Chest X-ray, PA view. Patient: 58 years old, sex M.
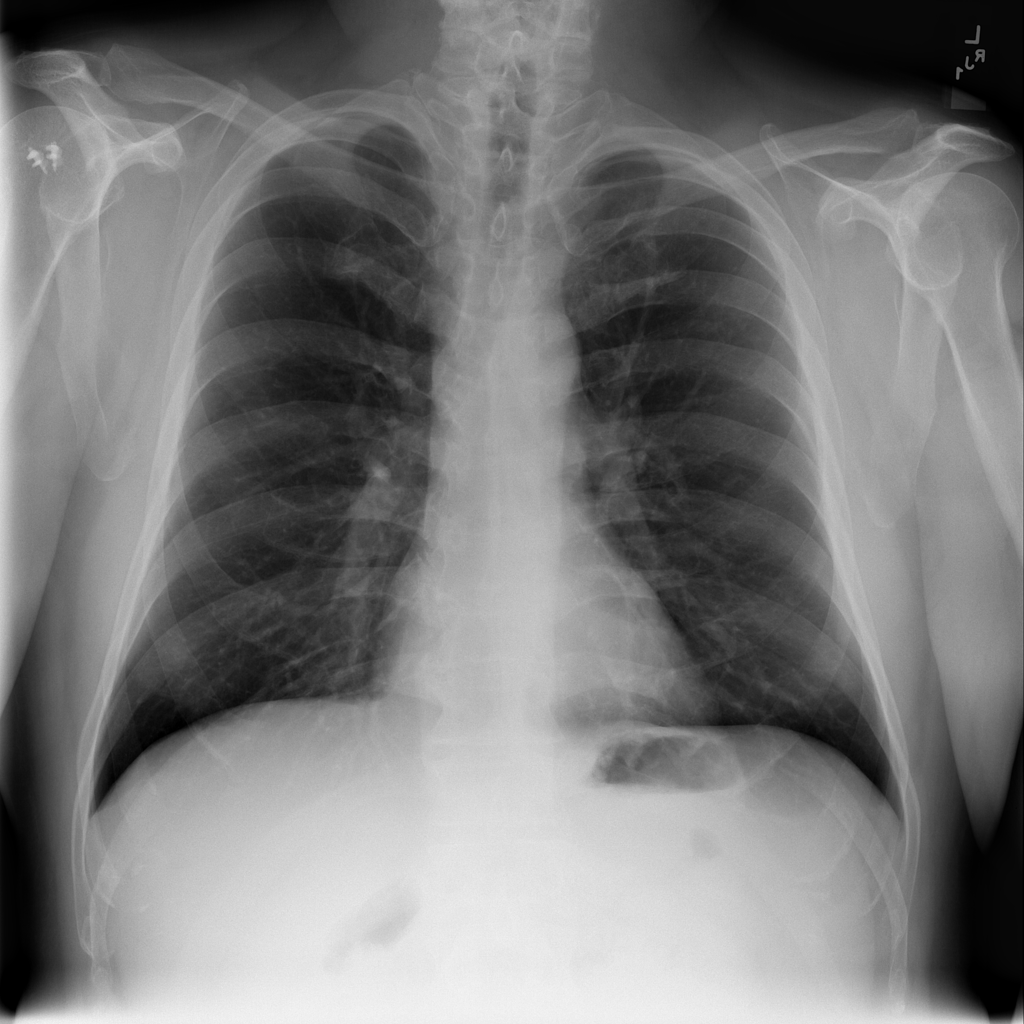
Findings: No Finding